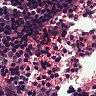
Metastatic tissue present: no